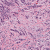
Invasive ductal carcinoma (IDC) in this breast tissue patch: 1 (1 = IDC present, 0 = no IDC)